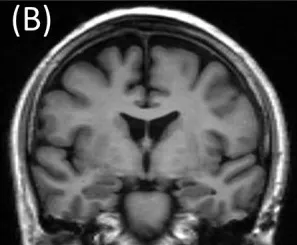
Case 1 images. (A,B) Brain magnetic resonance T1-weighted images. None of them showed any abnormalities.
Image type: radiology (mri)